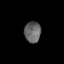
Tissue: skin
Cell type: Epithelial cells
Senescence score: 0.1972
Nuclear area (px): 338
Mean DAPI intensity: 100.325